Chest X-ray. View position: PA
Patient age: 25
Patient sex: M
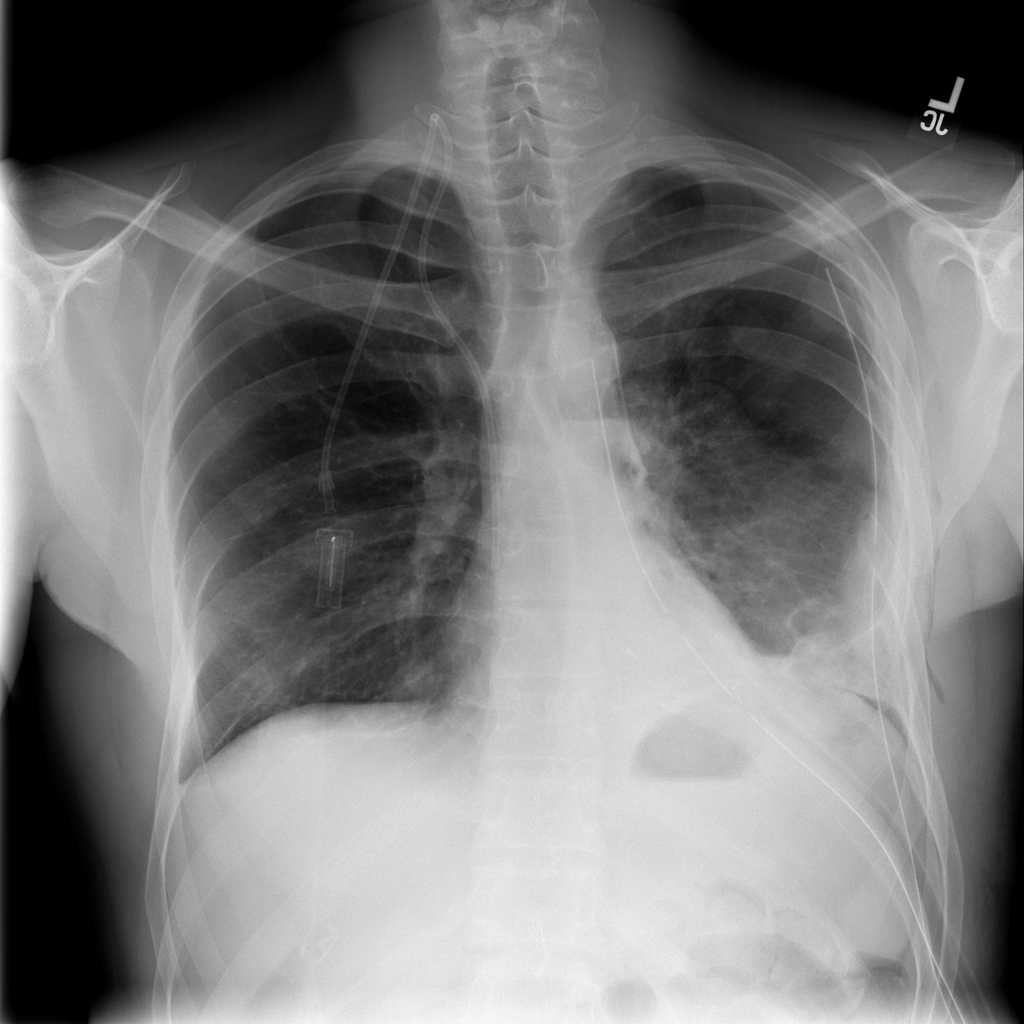
Finding: Pneumothorax